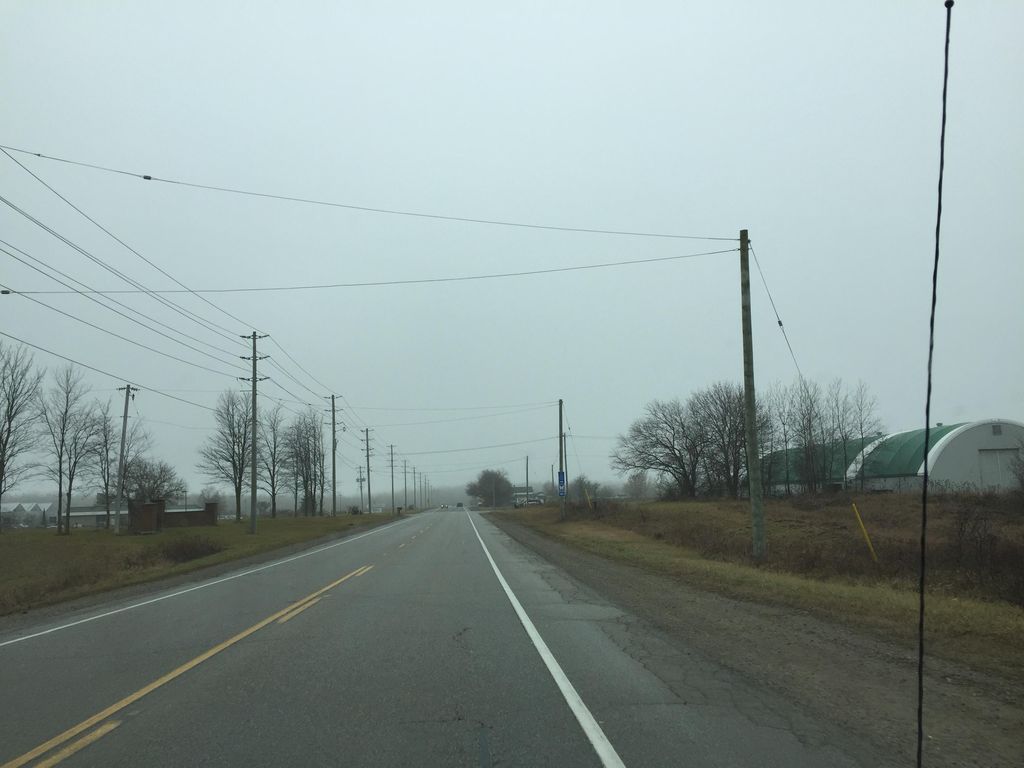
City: kitchener-waterloo